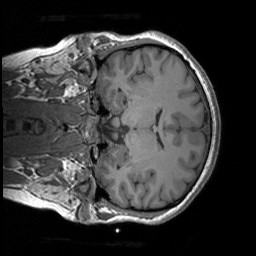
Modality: T1w
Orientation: coronal
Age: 28
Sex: female
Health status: healthy
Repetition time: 1.9 s
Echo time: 0.00252 s